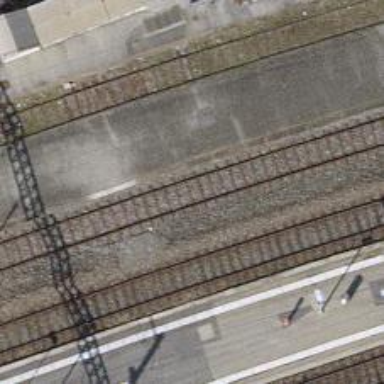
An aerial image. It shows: Railway siding with one electrified track and contact line for powering the train.